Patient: sex M, age 65
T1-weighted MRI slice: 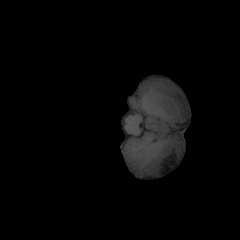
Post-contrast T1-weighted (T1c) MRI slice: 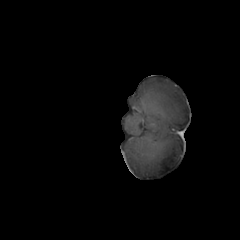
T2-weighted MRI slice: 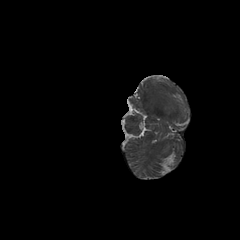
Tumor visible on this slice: no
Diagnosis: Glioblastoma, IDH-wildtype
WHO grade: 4